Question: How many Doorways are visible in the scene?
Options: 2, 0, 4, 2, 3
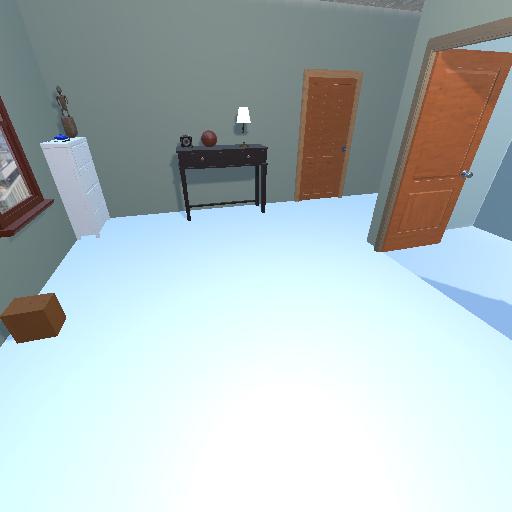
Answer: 2